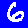
Digit: 6